Field crop: maize
Growth stage: 2
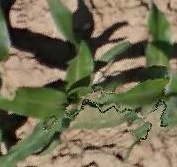
Species: maize